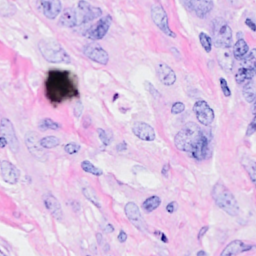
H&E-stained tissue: Breast